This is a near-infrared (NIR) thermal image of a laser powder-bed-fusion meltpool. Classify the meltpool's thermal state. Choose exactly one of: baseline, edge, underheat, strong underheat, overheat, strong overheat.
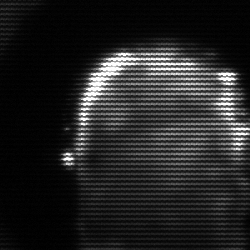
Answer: baseline